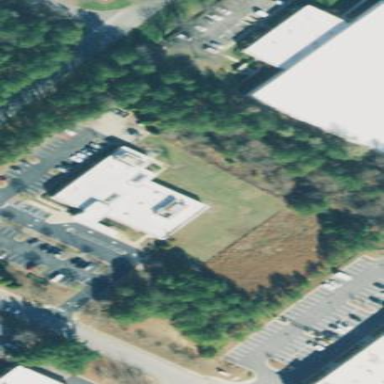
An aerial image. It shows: Office building.